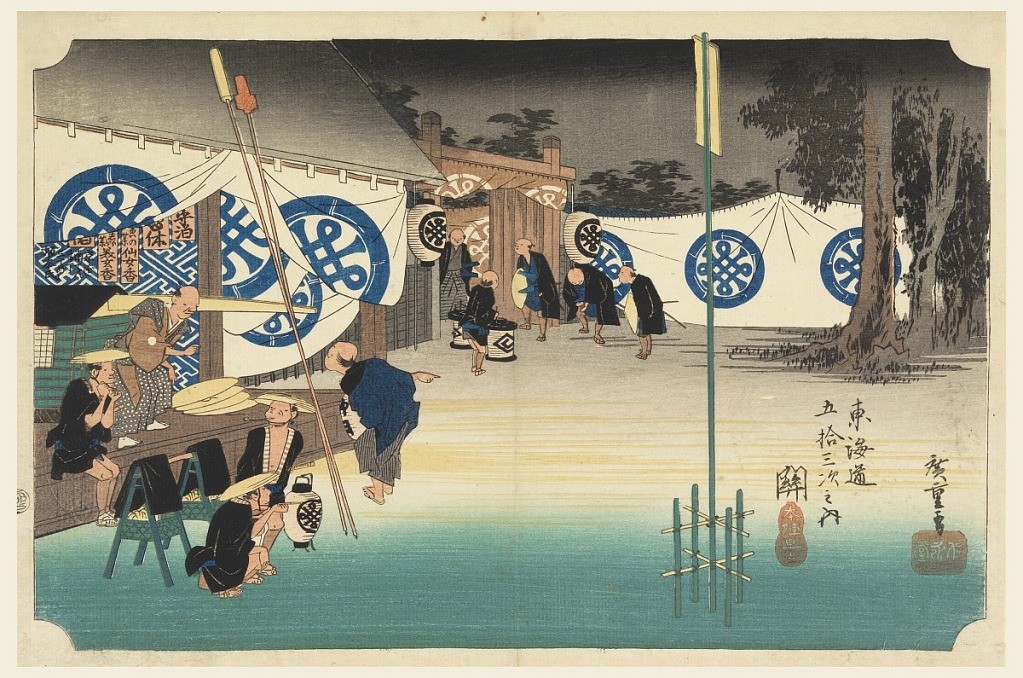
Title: Seki, Early Departure, in The Fifty-Three Stations of the Tokaido Road (Tokaido Gojusan Tsugi-no Uchi)
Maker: Ando Hiroshige, Japanese, 1797–1858
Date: ca. 1834
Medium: Woodblock print (ukiyo-e) on mulberry paper (washi), ink with color
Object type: Print
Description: Courtyard of inn at which a daimyo is resting, screened with hangings bearing his crest. Lower left, servants preparing to start, adjusting their hats. Others receiving a samurai. The cipher of Hiroshige on lantern of one of latter servants.